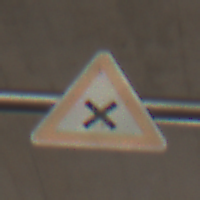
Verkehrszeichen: KreuzungOderEinmuendung
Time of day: Midday
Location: Roofed (Tunnel)
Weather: NotSpecified
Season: NotSpecified
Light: Natural